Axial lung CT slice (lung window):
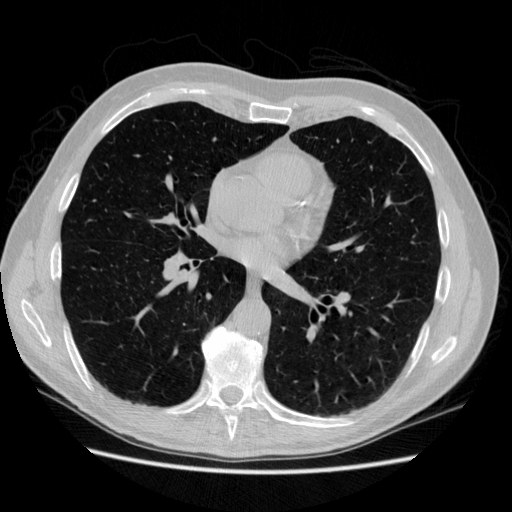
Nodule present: no